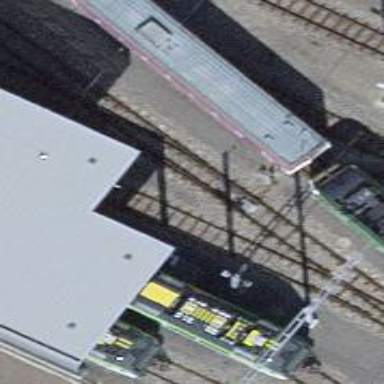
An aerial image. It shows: Narrow-gauge railway with single track running through yard. The railway is electrified with contact line.